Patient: sex F, age 62
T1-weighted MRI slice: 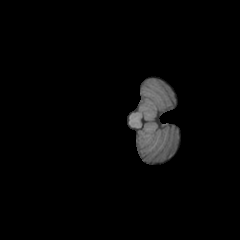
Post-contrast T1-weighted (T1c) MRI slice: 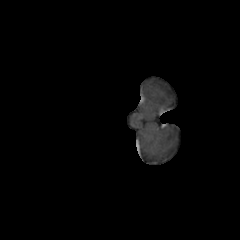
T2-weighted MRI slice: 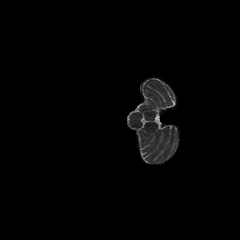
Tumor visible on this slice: no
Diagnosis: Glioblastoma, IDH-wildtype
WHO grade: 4